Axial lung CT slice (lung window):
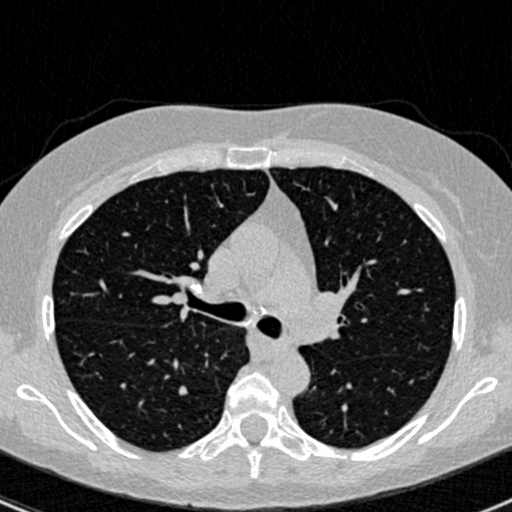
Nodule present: no